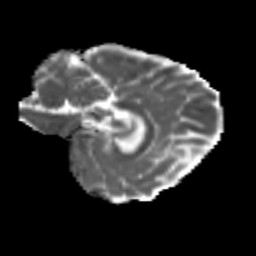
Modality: MD
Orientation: sagittal
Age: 25
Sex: female
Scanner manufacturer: siemens
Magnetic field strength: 3 T
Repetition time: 3.5 s
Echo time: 0.113 s